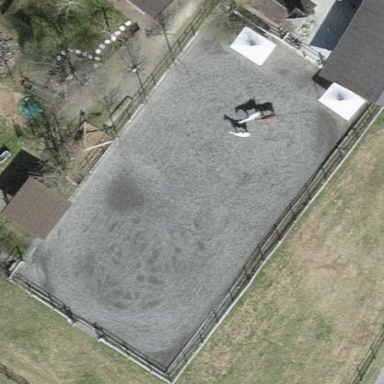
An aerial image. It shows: Equestrian pitch for leisure land sports.